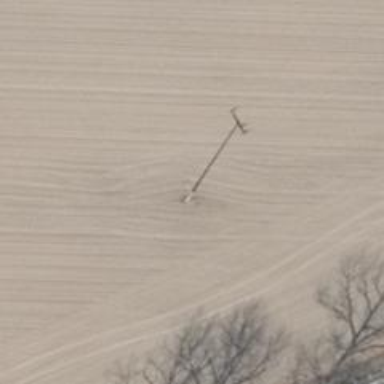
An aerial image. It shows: Minor power line.